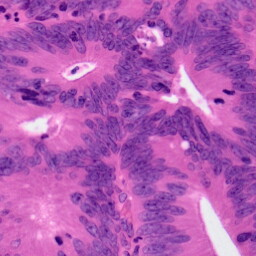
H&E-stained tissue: Colon